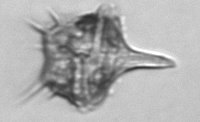
Label: Amylax